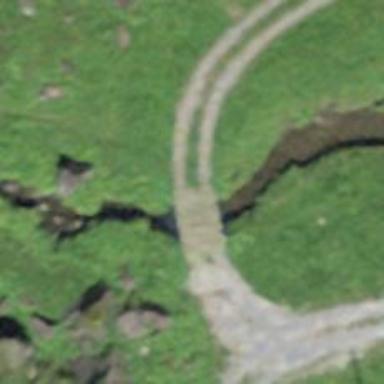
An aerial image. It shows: Track that goes over bridge. The track has grade 3 tracktype.